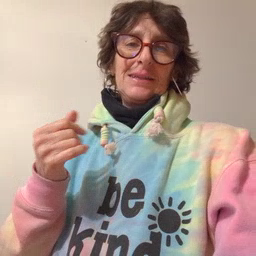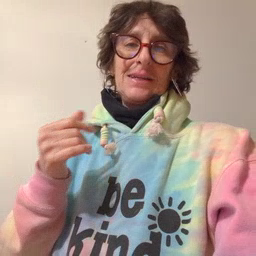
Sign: sticky